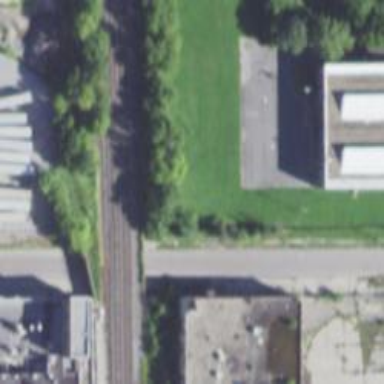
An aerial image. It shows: Abandoned railway bridge.